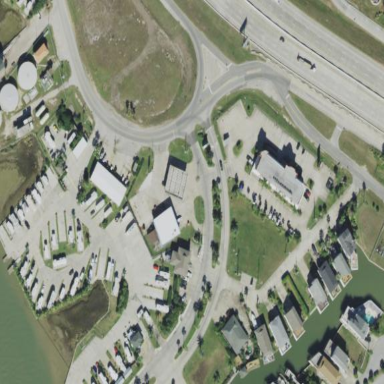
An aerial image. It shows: Caravan site for tourism.